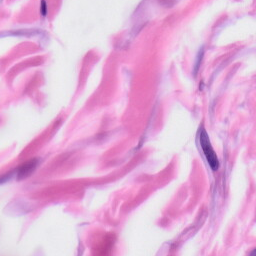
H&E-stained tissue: Skin